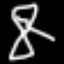
Label: hourglass